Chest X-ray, AP view. Patient: 62 years old, sex M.
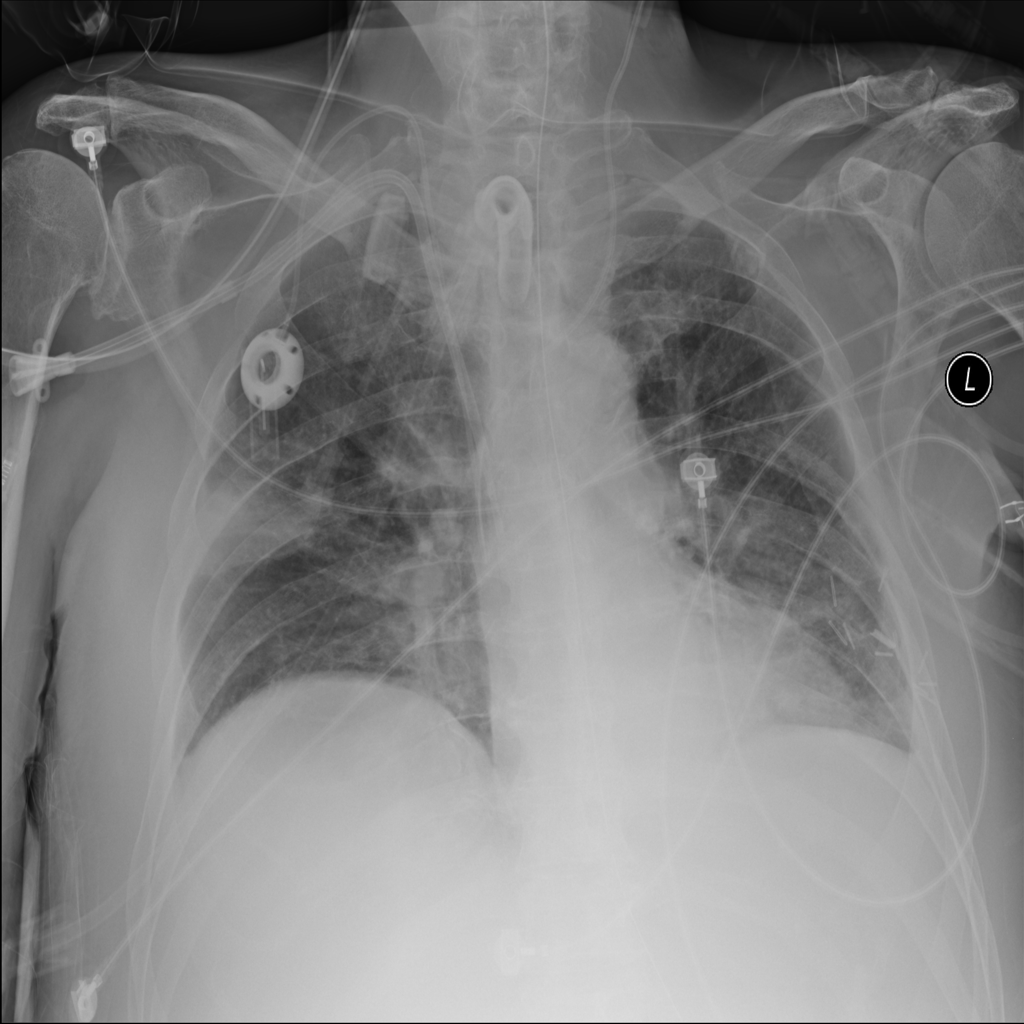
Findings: Consolidation, Effusion